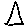
Label: triangle